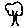
Label: tree